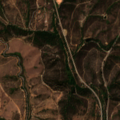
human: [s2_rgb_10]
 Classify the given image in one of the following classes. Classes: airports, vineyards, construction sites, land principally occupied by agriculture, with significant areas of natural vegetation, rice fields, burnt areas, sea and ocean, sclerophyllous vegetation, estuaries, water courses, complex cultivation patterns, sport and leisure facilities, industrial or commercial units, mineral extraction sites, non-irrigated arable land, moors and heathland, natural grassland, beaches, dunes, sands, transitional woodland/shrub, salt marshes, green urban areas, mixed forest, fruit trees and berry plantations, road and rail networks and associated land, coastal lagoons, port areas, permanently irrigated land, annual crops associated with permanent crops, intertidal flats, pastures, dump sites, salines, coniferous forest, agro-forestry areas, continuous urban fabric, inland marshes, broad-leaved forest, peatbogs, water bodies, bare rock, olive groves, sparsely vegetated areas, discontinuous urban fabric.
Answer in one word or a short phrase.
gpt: non-irrigated arable land, land principally occupied by agriculture, with significant areas of natural vegetation, broad-leaved forest, transitional woodland/shrub